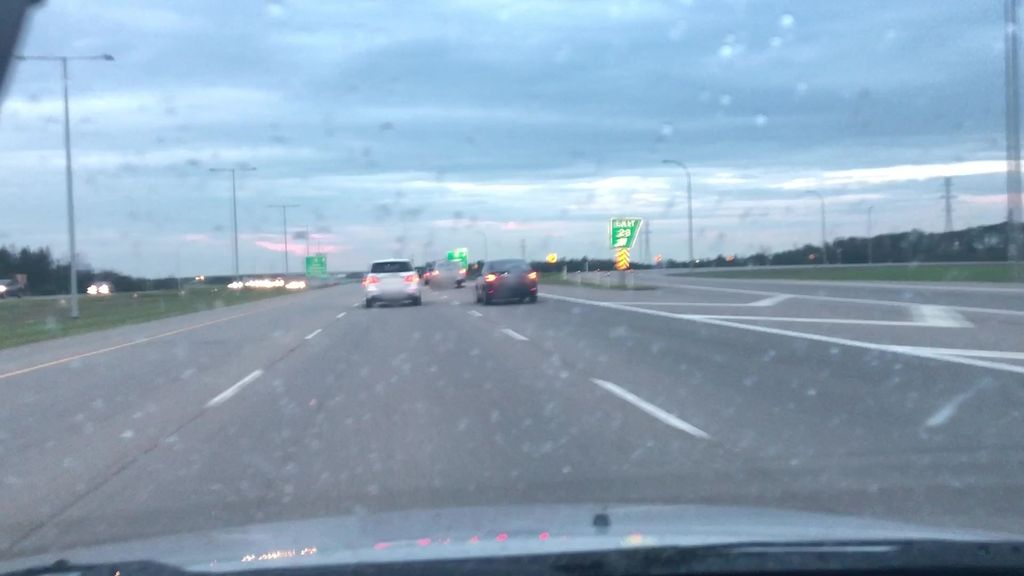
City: edmonton